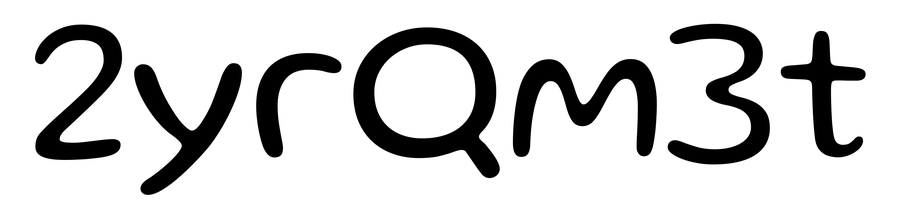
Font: Gluten_Light